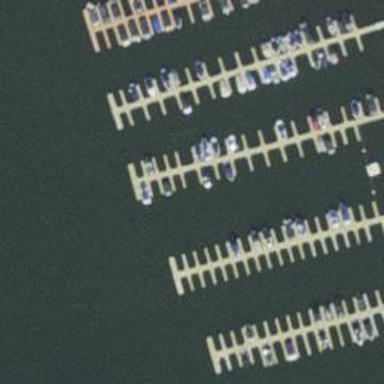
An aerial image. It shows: Man-made pier.